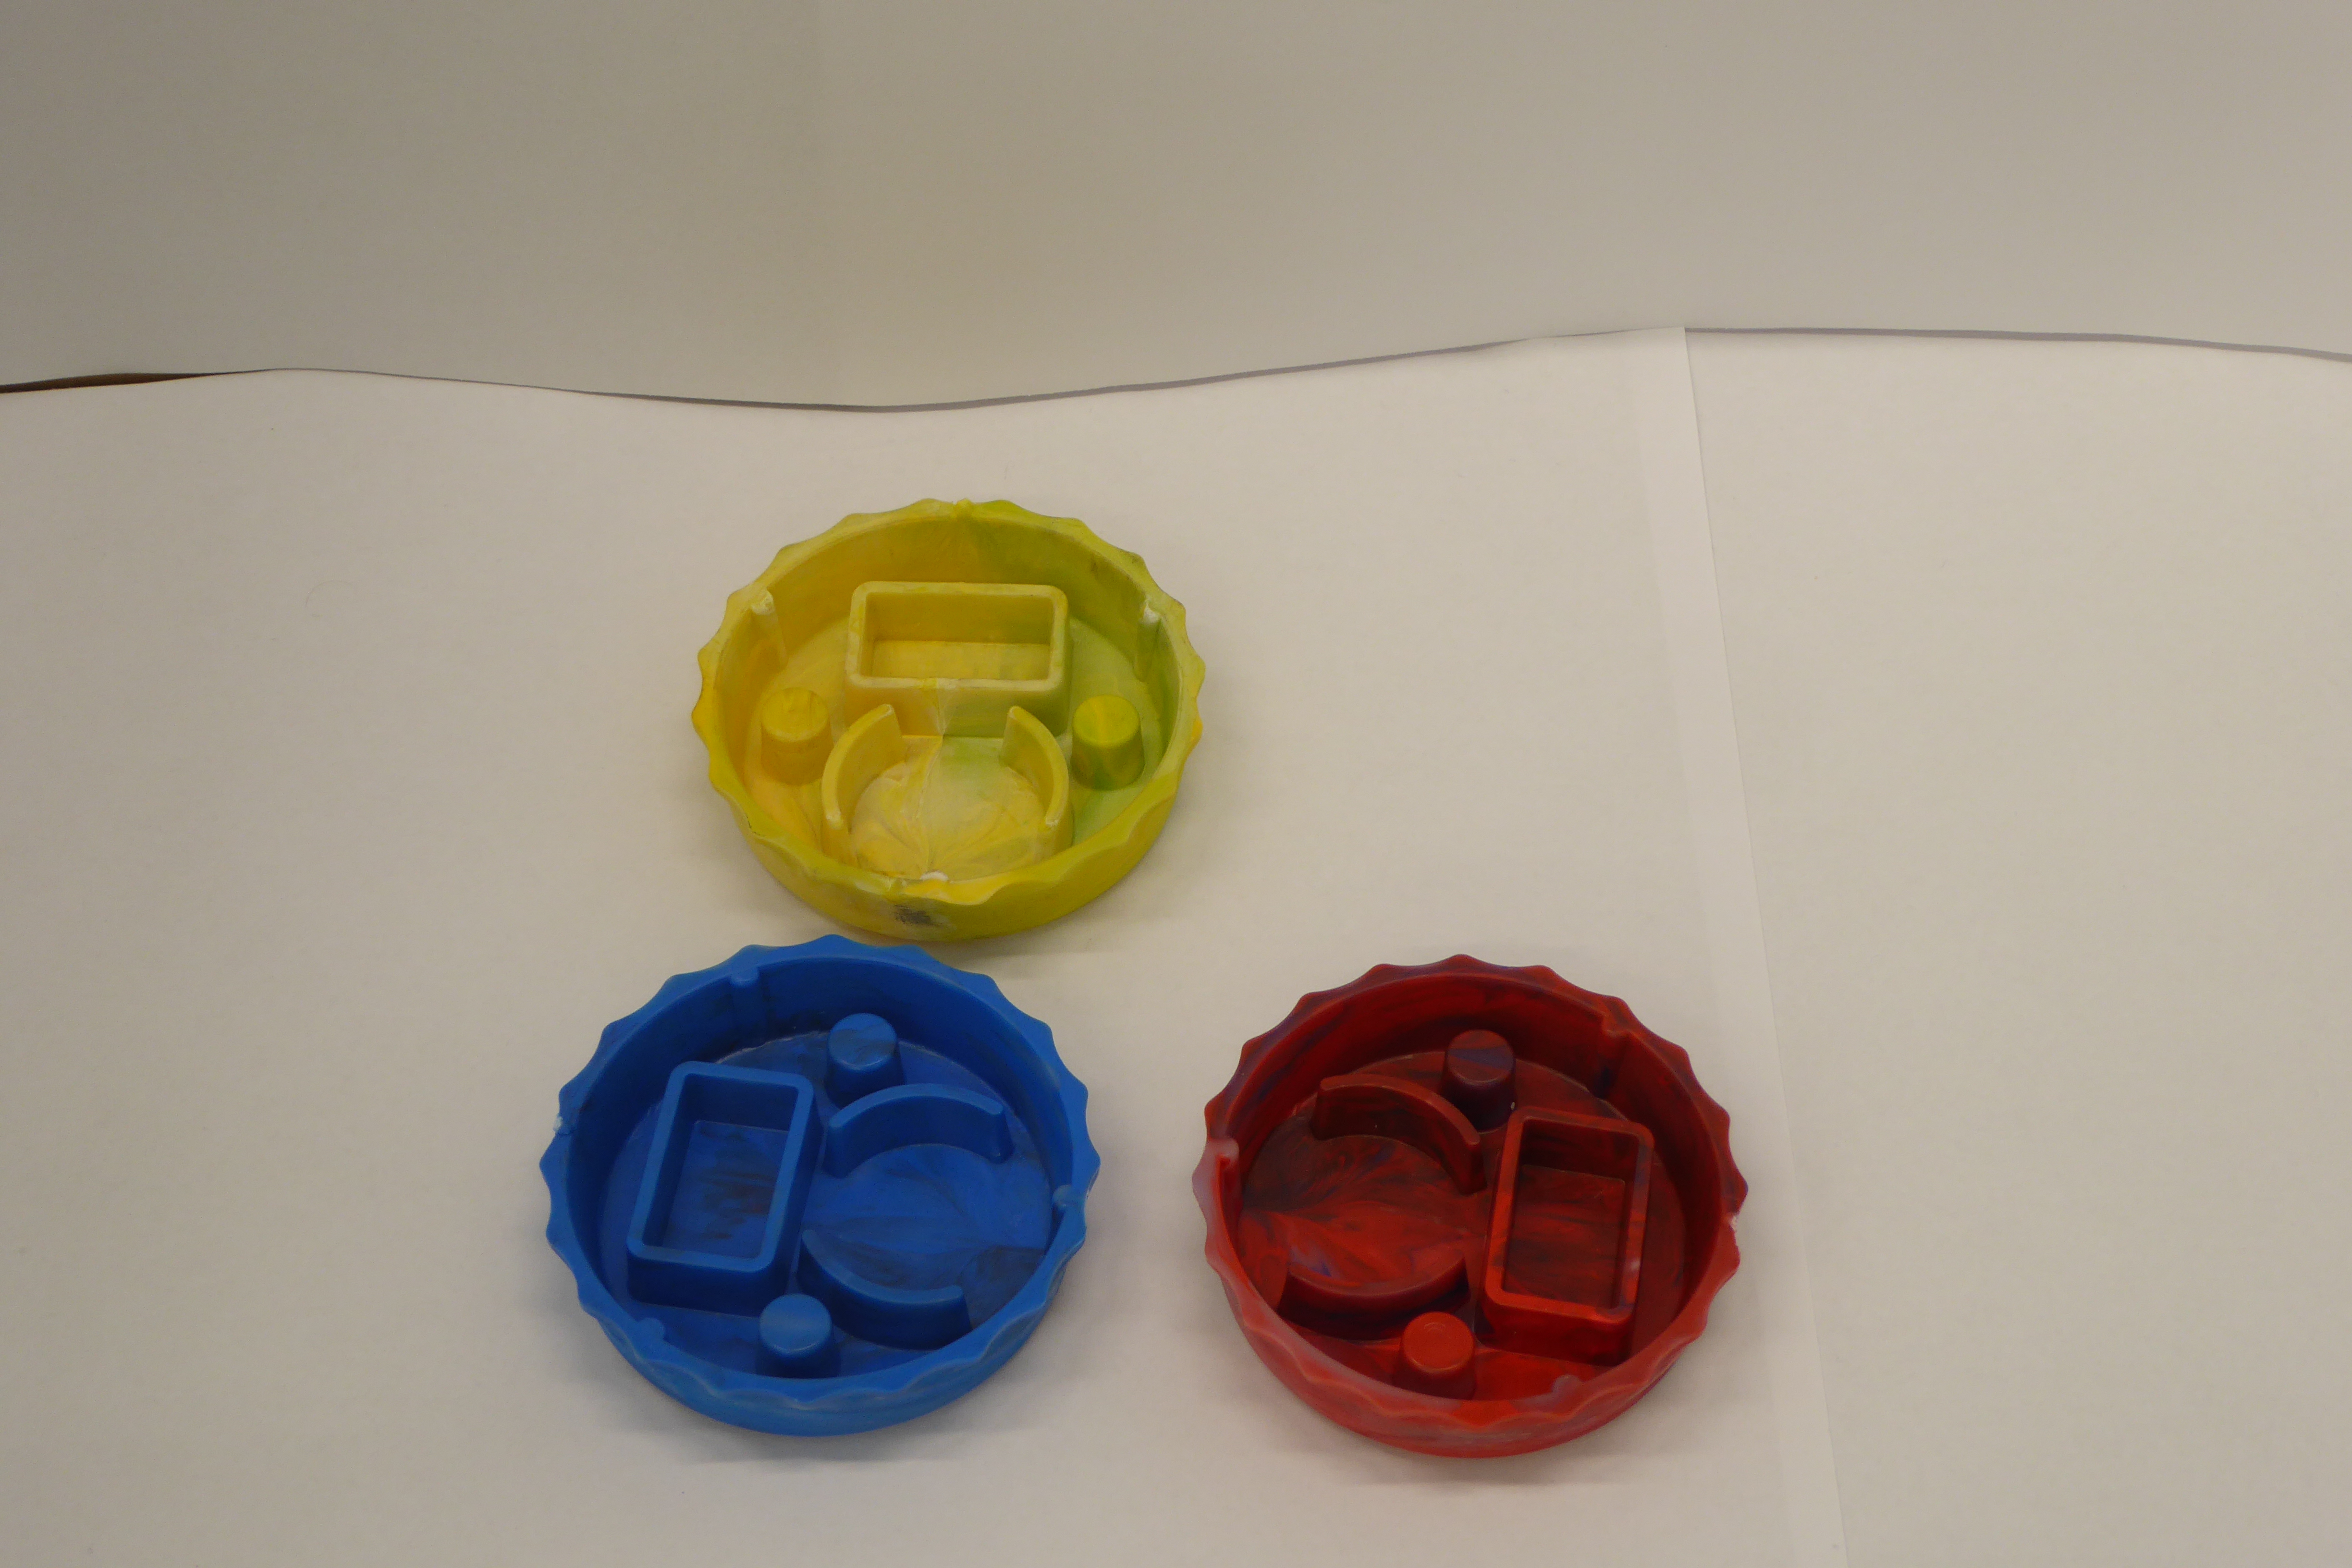
Label: Bottle Opener - Cover